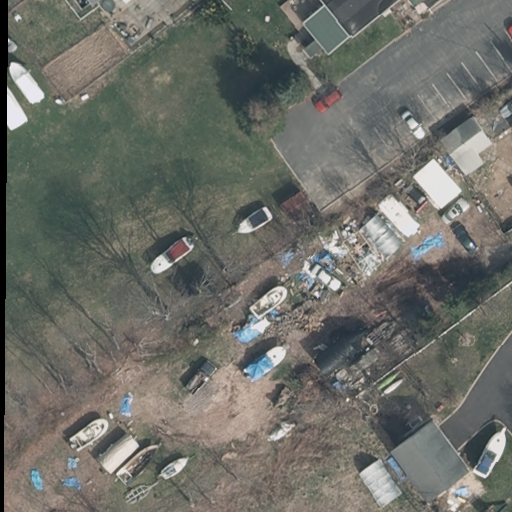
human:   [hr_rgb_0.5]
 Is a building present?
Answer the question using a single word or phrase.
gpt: yes

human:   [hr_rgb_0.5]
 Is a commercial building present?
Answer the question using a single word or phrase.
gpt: no

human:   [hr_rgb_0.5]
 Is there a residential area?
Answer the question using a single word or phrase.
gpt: yes

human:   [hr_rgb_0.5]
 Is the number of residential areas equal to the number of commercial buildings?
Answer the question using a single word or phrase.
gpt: no

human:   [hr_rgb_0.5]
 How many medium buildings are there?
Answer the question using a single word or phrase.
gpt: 2

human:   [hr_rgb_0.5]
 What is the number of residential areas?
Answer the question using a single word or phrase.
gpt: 1

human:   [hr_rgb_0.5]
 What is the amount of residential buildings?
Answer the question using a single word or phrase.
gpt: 3

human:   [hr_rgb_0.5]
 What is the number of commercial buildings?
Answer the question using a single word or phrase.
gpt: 0

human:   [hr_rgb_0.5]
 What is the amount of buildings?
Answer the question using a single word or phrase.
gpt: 7

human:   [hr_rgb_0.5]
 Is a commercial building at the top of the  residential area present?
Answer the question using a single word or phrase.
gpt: no

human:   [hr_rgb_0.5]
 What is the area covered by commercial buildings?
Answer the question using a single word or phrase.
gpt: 0m2

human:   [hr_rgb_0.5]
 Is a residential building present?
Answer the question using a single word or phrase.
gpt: yes

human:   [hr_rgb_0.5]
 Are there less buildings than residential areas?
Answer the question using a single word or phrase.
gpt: no

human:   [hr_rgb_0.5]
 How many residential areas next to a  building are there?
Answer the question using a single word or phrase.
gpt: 1

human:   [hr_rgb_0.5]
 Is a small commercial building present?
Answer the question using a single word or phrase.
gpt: no

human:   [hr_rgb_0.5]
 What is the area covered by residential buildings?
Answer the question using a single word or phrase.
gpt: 140m2

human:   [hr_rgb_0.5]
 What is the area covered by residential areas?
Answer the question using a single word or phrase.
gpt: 8109m2

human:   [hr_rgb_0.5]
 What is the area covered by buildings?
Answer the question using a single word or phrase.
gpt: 449m2

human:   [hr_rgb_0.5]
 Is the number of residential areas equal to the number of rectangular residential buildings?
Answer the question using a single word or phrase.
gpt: yes

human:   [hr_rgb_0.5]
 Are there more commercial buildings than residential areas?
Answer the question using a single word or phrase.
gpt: no

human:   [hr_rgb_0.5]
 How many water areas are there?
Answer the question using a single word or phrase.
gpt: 0

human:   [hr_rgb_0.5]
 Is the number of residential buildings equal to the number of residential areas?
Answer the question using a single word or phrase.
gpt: no

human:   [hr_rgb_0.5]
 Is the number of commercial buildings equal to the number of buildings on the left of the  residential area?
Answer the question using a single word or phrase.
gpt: no

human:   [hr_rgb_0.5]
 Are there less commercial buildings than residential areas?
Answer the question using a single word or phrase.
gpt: yes

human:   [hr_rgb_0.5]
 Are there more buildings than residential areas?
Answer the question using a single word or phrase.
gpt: yes

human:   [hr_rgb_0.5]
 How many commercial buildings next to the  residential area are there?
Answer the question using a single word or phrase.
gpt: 0

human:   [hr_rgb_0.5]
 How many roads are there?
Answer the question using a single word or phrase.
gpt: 0

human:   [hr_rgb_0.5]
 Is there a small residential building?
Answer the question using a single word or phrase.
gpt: yes

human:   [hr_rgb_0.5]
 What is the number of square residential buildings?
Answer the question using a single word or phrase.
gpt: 0

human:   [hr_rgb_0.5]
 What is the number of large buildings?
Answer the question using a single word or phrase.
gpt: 0

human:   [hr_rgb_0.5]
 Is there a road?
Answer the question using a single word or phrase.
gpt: no

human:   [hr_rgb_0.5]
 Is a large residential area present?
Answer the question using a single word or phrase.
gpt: yes

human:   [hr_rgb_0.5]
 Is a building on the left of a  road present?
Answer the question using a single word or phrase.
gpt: no

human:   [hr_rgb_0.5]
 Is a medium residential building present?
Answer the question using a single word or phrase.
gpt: yes

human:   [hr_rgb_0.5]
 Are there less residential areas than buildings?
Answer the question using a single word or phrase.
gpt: yes

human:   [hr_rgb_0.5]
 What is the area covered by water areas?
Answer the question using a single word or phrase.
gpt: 0m2

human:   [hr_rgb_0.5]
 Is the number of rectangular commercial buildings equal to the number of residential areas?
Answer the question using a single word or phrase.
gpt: no

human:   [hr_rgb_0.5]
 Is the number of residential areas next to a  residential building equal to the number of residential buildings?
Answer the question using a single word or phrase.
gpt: no

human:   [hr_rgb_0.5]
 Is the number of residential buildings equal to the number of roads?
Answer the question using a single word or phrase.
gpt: no

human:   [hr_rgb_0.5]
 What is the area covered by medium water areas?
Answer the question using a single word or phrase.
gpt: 0m2

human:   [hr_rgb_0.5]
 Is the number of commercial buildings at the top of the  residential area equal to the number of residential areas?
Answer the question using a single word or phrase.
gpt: no

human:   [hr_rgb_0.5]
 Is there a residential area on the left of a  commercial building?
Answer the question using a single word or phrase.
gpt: no

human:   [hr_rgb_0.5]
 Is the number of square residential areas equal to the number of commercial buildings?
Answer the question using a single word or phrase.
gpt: yes

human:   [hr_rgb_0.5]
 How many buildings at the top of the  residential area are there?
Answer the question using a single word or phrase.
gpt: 0

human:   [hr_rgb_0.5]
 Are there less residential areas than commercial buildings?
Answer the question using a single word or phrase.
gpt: no

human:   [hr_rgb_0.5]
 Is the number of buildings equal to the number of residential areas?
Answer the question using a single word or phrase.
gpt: no

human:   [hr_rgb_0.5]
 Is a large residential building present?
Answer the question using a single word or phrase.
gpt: no

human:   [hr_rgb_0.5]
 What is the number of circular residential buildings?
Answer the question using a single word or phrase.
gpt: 0

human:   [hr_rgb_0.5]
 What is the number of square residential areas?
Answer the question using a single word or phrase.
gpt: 0

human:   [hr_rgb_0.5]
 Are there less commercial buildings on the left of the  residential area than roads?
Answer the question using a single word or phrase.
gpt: no

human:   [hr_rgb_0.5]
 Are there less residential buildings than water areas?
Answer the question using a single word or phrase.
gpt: no

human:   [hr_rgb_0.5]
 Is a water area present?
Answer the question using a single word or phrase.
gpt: no

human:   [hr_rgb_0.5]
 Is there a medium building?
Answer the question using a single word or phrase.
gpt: yes

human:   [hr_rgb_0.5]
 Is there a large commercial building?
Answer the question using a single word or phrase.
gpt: no

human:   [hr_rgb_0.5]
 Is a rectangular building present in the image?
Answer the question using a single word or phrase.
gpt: yes

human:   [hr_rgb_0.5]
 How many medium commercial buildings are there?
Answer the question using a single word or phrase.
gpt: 0

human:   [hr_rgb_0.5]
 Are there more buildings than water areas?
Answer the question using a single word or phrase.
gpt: yes

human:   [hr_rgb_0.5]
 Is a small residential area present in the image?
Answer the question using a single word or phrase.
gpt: no

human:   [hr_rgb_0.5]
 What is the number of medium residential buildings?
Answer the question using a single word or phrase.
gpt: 1

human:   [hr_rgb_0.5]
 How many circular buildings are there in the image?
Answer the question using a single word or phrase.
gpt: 0

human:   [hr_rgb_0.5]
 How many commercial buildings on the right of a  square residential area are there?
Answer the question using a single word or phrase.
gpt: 0

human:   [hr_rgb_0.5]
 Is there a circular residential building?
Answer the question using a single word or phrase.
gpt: no

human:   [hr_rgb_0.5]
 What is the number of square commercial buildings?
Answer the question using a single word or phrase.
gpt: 0

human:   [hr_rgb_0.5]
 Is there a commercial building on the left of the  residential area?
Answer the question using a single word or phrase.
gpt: no